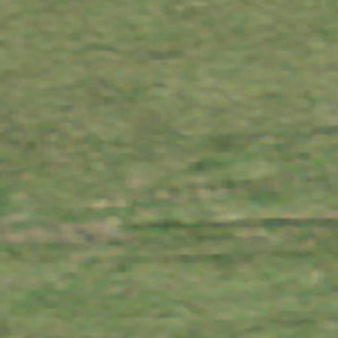
Label: other